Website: lowes
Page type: cart
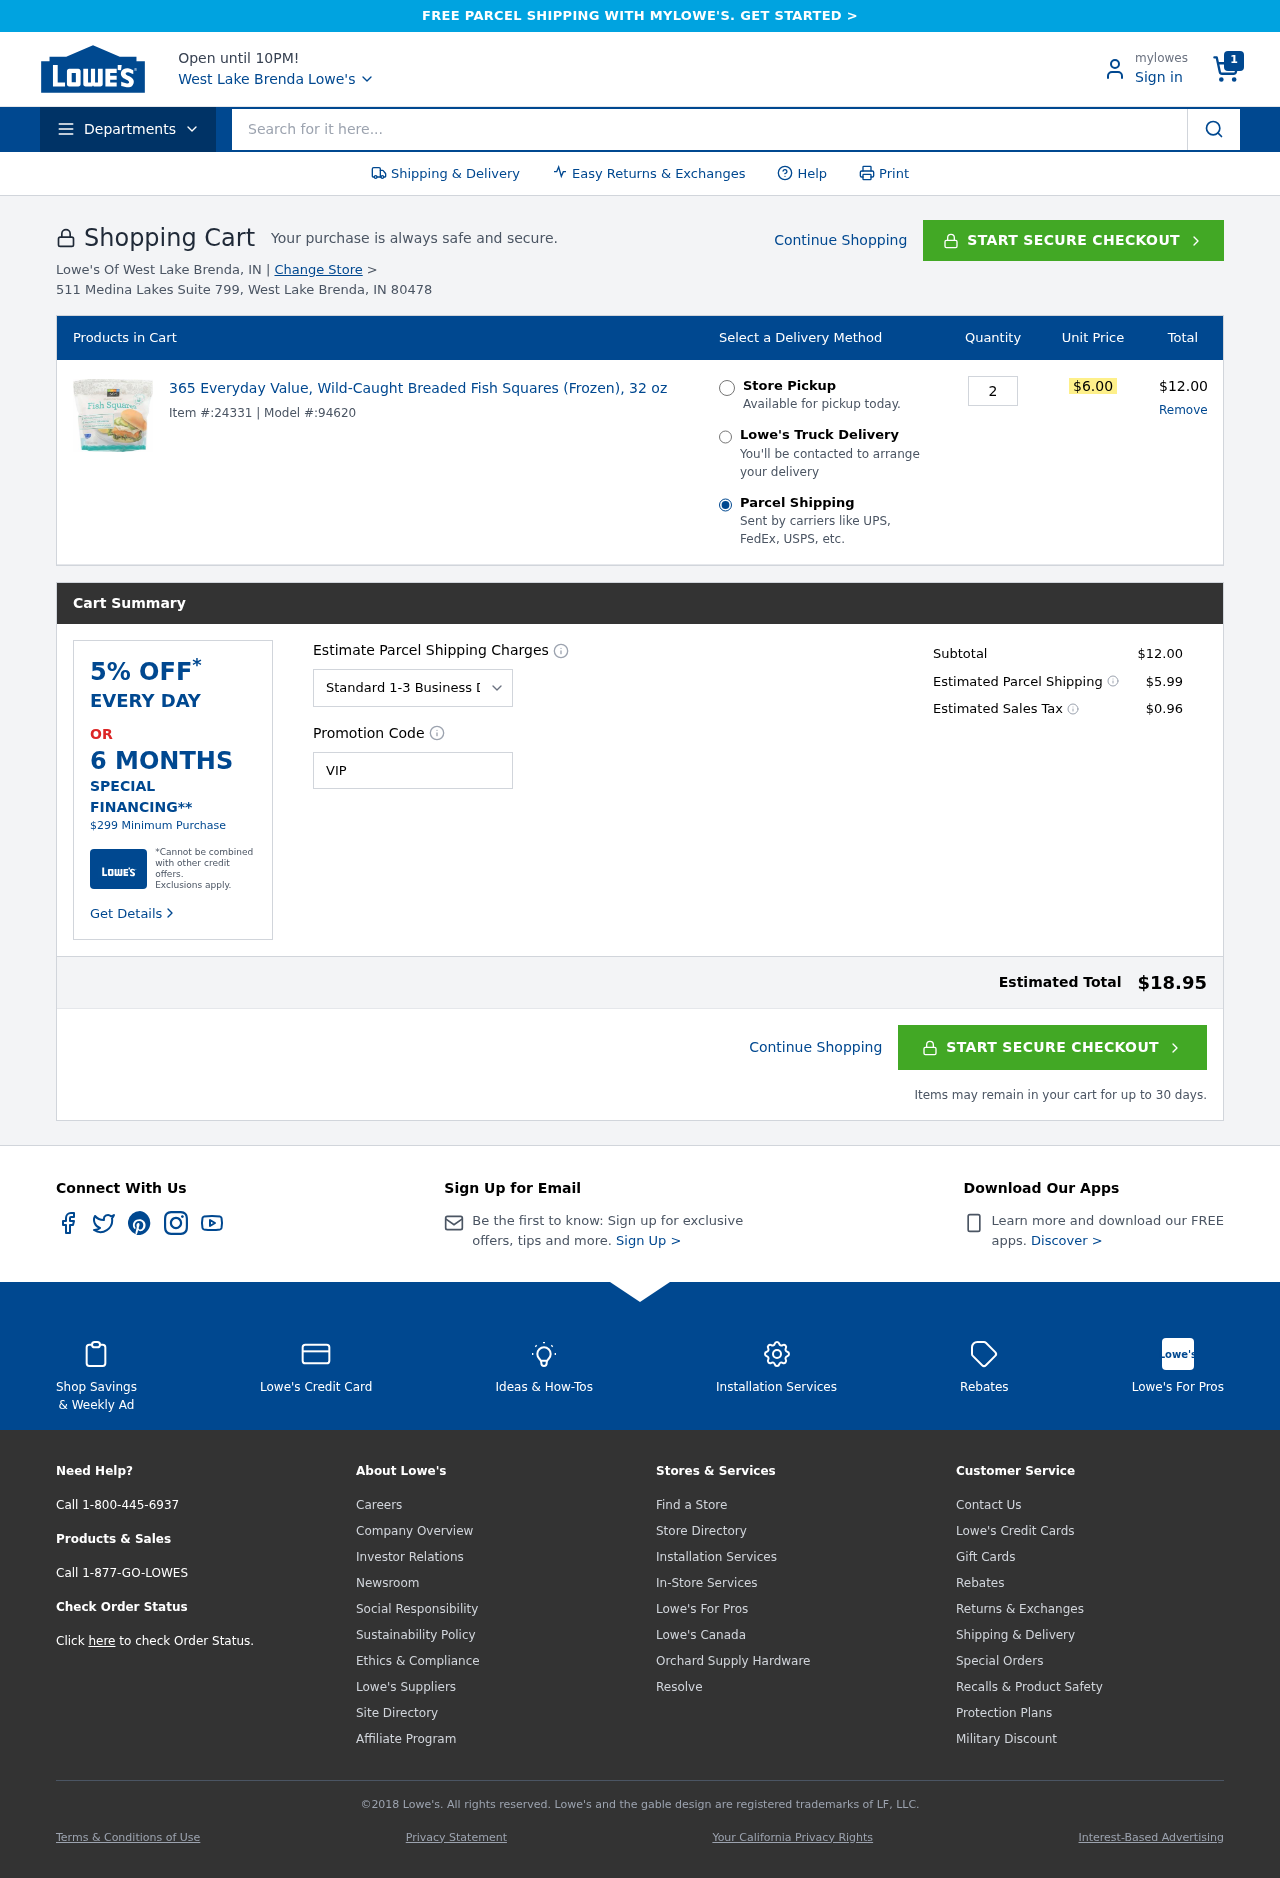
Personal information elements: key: PII_CITY
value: Lake Brenda
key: PII_CITY
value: West Lake Brenda
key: PII_POSTCODE
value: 80478
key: PII_PROMO_CODE
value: VIP6202
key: PII_STREET
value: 511 Medina Lakes Suite 799
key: PII_STATE_ABBR
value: IN
Product elements: key: PRODUCT1_NAME
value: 365 Everyday Value, Wild-Caught Breaded Fish Squares (Frozen), 32 oz
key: PRODUCT1_PRICE
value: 6
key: PRODUCT1_QUANTITY
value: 2
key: PRODUCT1_MODEL
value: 94620
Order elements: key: ORDER_NUM_ITEMS
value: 1
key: ORDER_ITEM_ID
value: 24331
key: ORDER_LINE_TOTAL
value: $12.00
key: ORDER_SUBTOTAL
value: $12.00
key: ORDER_SHIPPING_COST
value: $5.99
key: ORDER_TAX
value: $0.96
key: ORDER_TOTAL
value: $18.95
Search elements: key: HEADER_SEARCH
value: Search for it here...